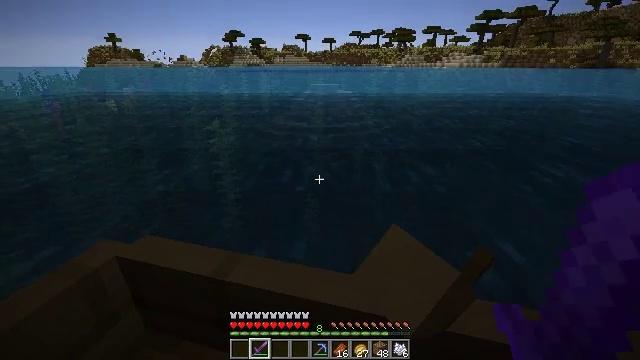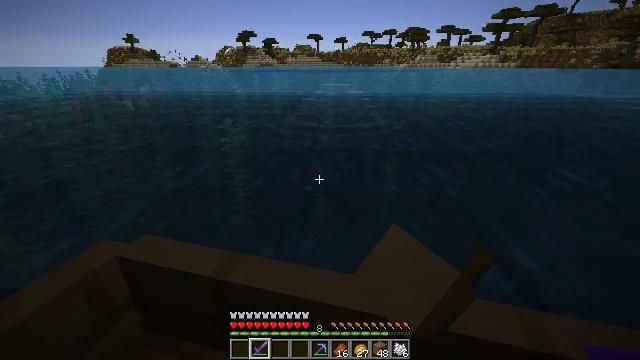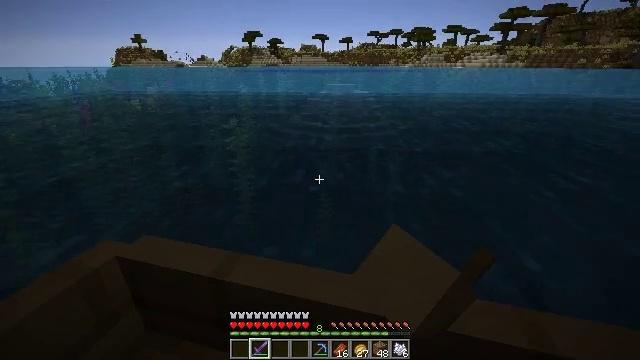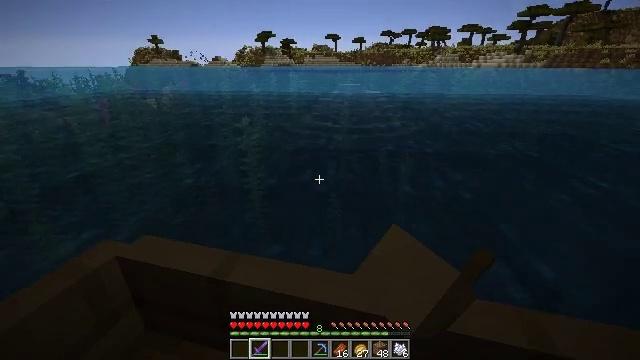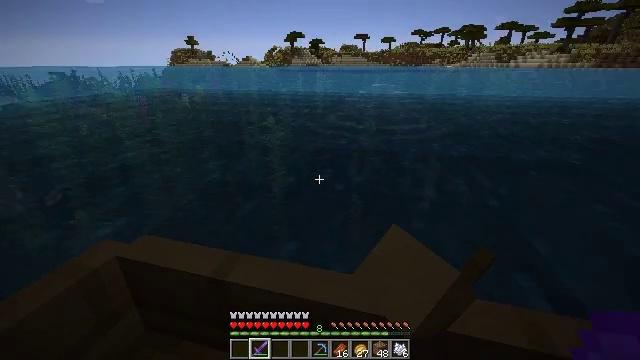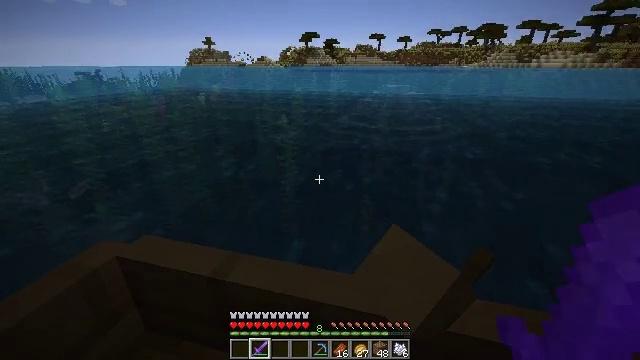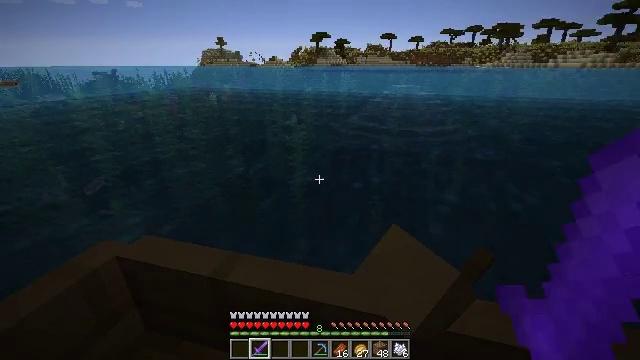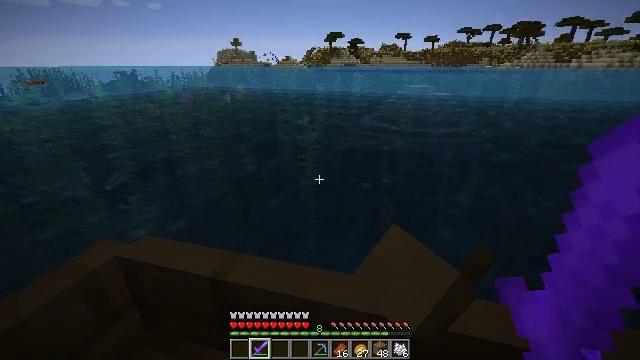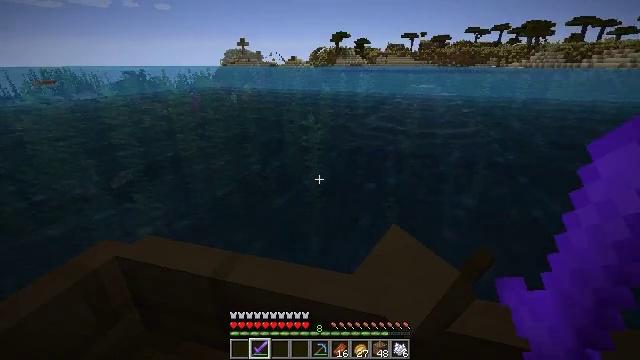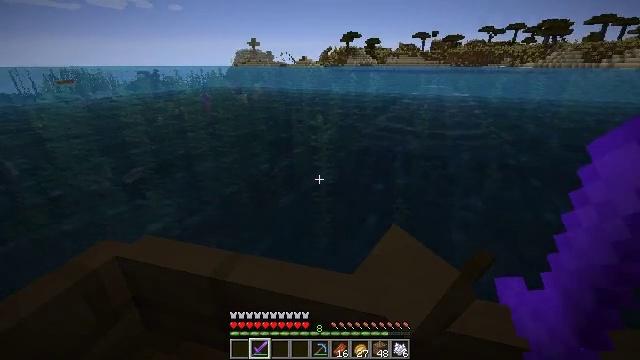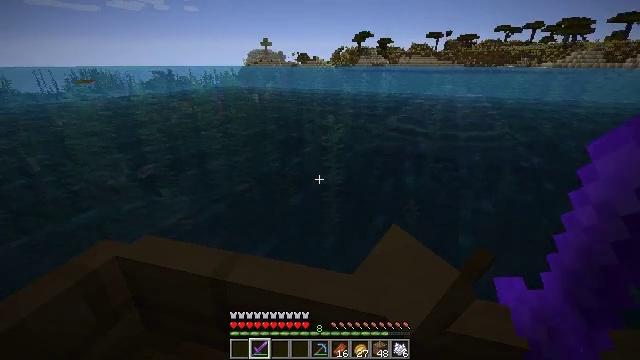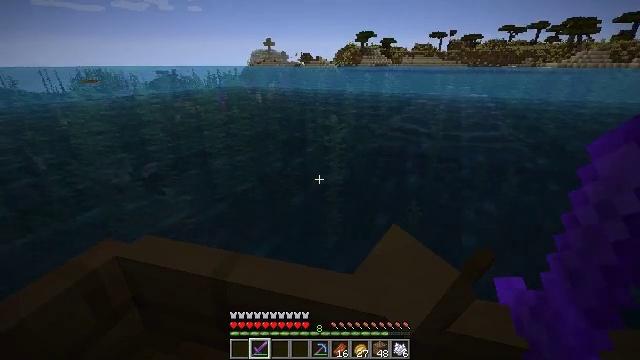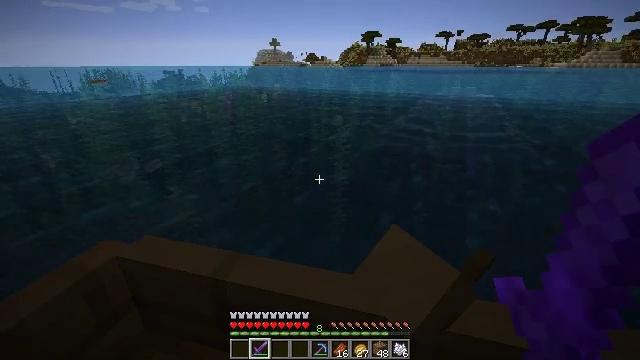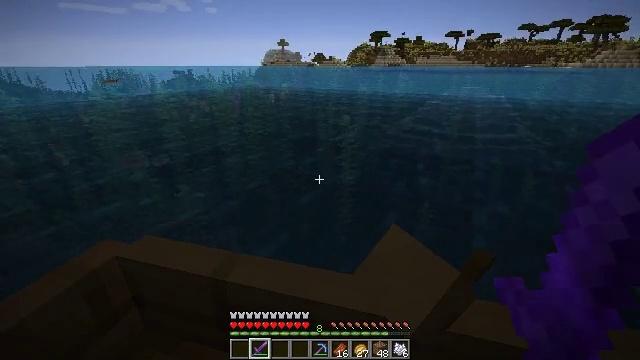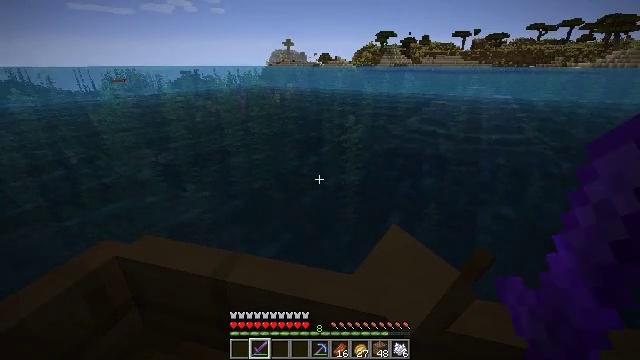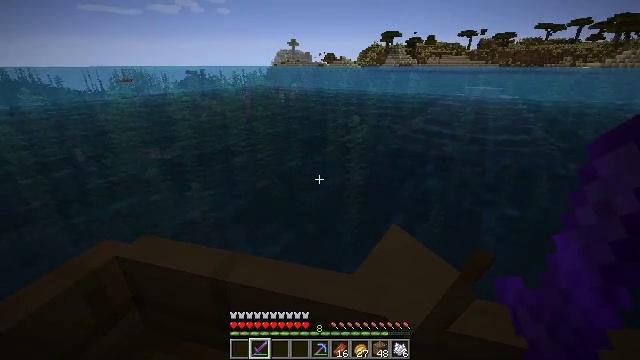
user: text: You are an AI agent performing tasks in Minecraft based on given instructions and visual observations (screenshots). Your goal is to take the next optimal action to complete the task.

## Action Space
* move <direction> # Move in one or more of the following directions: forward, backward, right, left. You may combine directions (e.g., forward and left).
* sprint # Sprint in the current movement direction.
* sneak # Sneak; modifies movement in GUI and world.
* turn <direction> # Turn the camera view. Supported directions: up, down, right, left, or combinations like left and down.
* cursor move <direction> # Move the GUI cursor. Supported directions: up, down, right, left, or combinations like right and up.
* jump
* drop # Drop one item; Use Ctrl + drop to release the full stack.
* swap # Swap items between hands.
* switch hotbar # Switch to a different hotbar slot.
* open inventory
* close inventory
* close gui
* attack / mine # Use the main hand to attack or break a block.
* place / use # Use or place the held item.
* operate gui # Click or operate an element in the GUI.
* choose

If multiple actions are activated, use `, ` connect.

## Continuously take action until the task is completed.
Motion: motion action
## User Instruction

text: Break the grass block.
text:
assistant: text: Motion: move left
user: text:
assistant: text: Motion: move left
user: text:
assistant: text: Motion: no_op
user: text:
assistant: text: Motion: no_op
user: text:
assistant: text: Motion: no_op
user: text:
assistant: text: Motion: no_op
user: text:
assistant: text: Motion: no_op
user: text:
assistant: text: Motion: no_op
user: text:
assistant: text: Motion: no_op
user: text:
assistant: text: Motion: no_op
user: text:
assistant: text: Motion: no_op
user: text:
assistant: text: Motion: no_op
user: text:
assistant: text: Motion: no_op
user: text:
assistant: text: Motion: no_op
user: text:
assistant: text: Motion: no_op
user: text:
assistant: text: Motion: no_op
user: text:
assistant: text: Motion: no_op
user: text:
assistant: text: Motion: no_op
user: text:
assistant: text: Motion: turn right
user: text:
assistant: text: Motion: turn right
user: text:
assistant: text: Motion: no_op
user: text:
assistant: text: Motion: no_op
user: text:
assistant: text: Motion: no_op
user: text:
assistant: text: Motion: no_op
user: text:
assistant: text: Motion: no_op
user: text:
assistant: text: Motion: no_op
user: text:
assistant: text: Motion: no_op
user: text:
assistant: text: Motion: no_op
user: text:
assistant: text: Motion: no_op
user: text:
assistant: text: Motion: no_op